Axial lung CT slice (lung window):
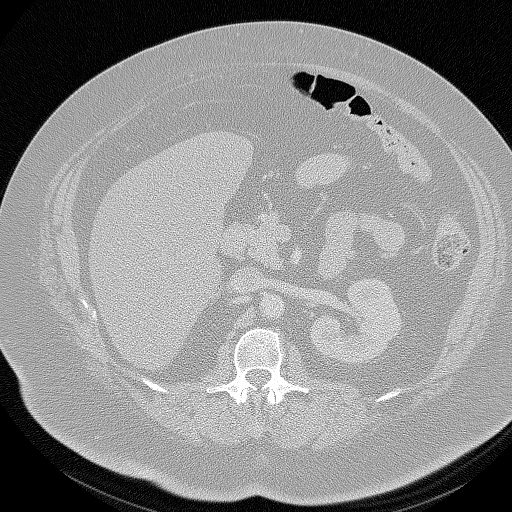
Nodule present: no